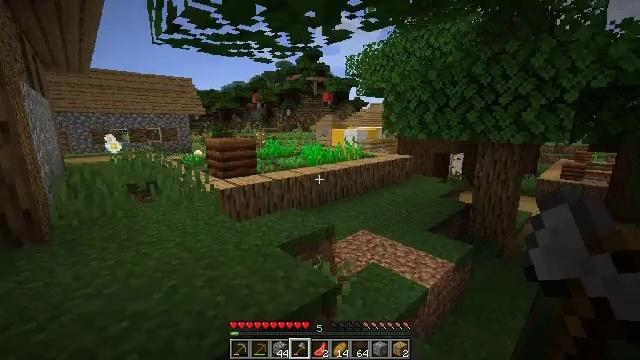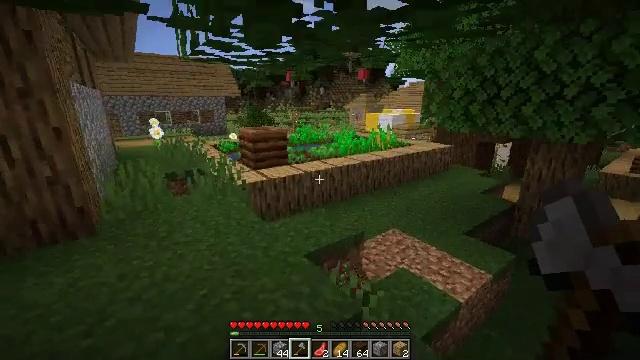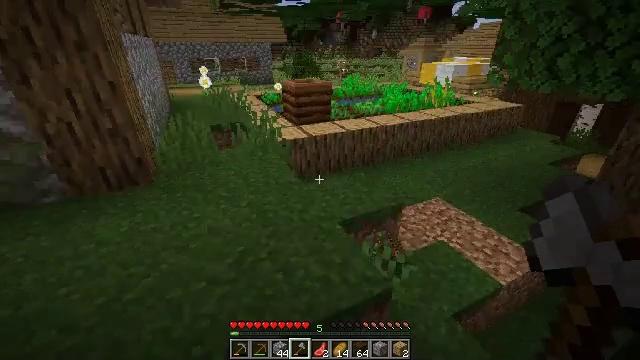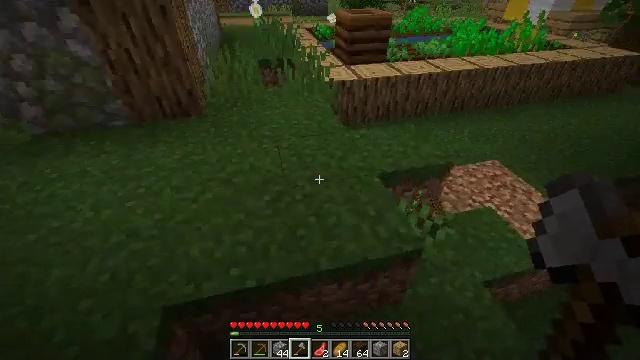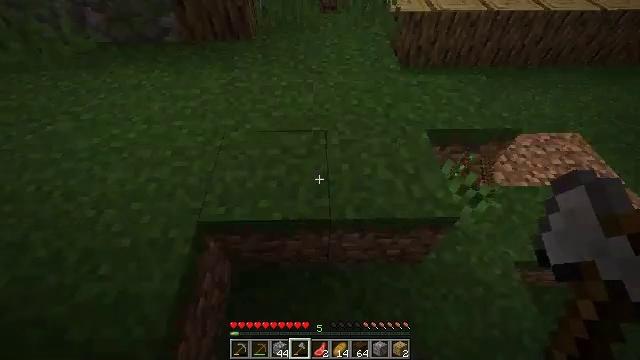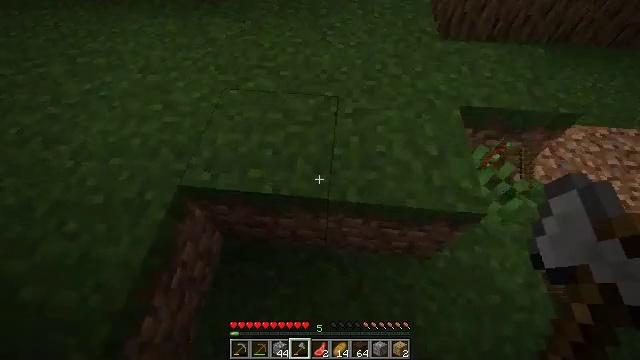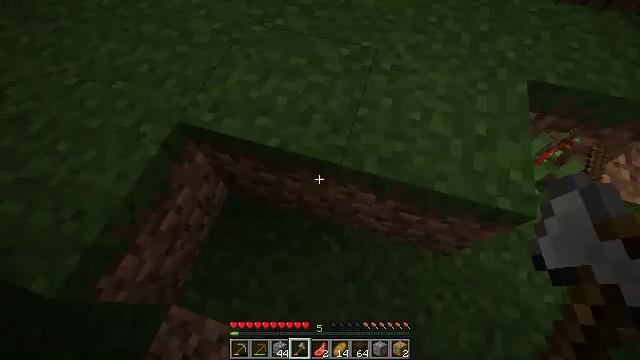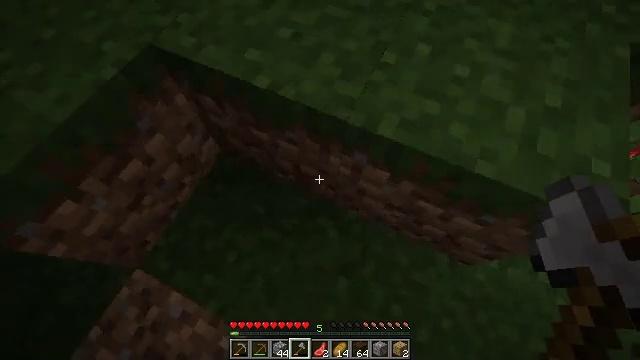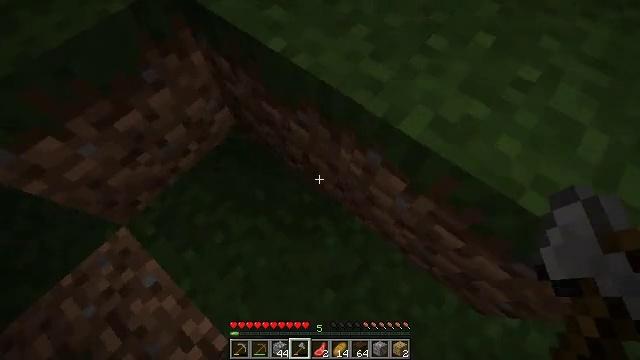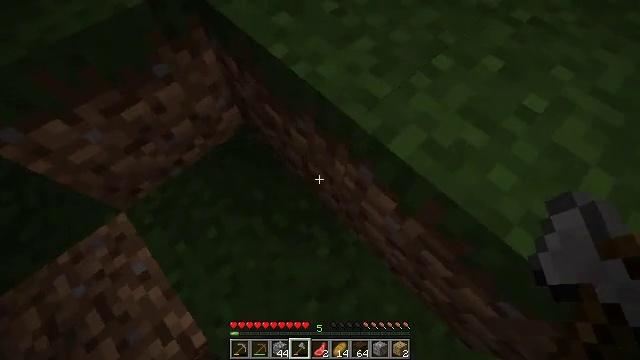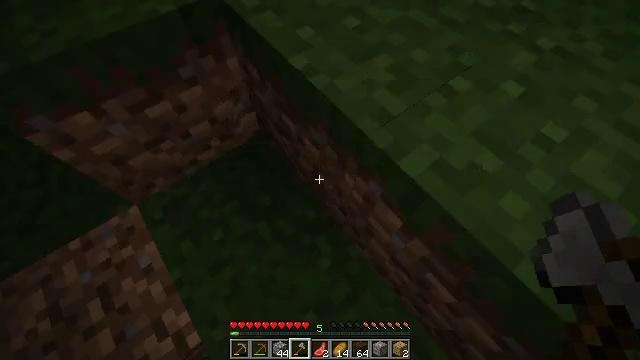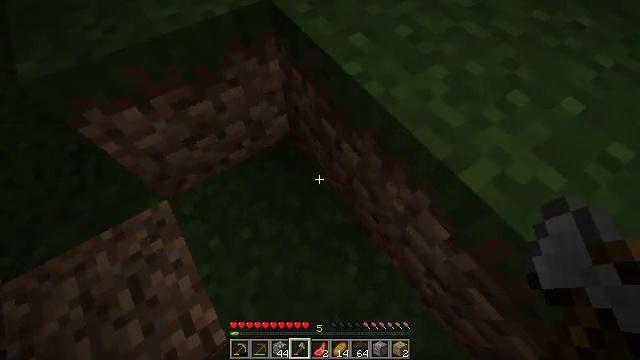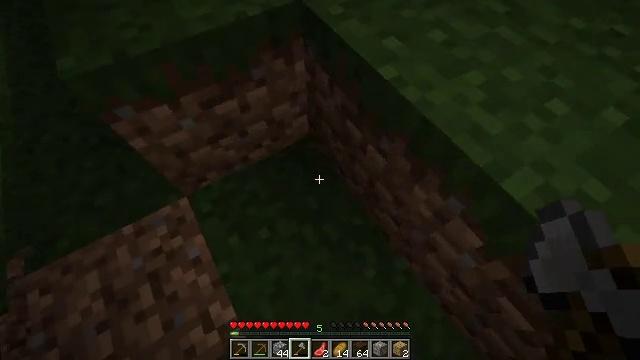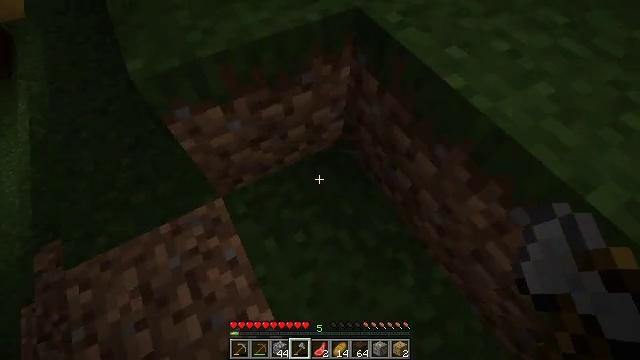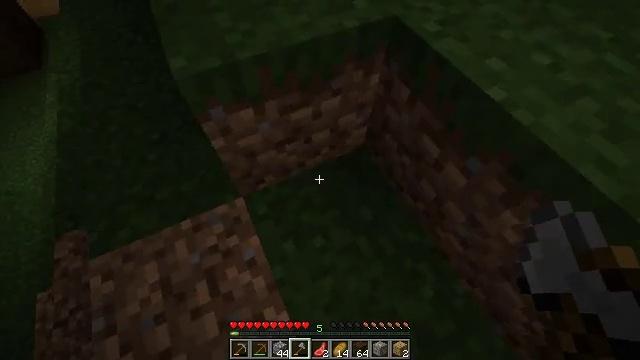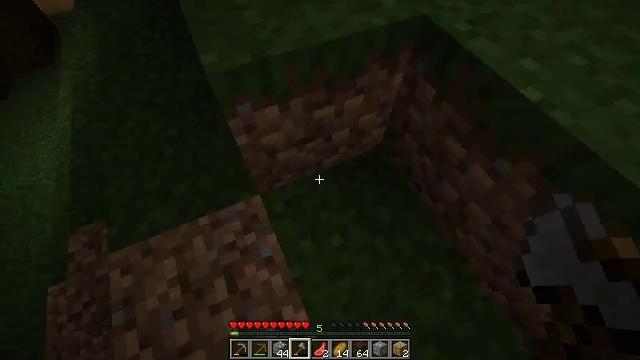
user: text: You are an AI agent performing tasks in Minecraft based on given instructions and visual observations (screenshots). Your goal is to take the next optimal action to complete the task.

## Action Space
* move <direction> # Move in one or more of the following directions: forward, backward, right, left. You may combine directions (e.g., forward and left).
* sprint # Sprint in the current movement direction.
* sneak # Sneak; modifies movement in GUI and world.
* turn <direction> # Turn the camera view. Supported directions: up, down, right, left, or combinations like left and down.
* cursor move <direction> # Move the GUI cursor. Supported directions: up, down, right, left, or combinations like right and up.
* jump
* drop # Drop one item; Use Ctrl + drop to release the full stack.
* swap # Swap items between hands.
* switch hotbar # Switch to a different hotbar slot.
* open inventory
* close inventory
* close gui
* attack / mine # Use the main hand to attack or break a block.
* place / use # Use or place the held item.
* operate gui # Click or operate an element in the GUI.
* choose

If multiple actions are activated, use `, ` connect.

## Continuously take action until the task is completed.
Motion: motion action
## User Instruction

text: Break the yellow bed.
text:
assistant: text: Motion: move forward, turn left and down, jump
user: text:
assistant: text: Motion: move forward, turn left and down
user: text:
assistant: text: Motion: move forward, turn left and down
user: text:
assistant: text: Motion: turn left and down
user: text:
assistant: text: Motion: turn left and down
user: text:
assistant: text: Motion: turn left and down
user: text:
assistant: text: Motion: turn left and down
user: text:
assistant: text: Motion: turn left
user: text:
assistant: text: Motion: turn left and up
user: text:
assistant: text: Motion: move left, turn left and up
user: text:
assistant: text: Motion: move left, turn left
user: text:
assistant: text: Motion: move left, turn left
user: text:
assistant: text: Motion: move left, turn left
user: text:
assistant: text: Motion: turn left
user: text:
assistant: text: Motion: turn left
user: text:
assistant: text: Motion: open inventory
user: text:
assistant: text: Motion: open inventory
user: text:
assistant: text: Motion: open inventory
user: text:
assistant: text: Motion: open inventory
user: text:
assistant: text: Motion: no_op
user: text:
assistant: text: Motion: no_op
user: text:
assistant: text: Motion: no_op
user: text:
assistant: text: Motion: no_op
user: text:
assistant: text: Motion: no_op
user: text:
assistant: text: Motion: no_op
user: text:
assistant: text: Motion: no_op
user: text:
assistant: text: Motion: no_op
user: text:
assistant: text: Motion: no_op
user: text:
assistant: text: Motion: cursor move left, close inventory
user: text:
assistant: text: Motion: turn left and down, close inventory